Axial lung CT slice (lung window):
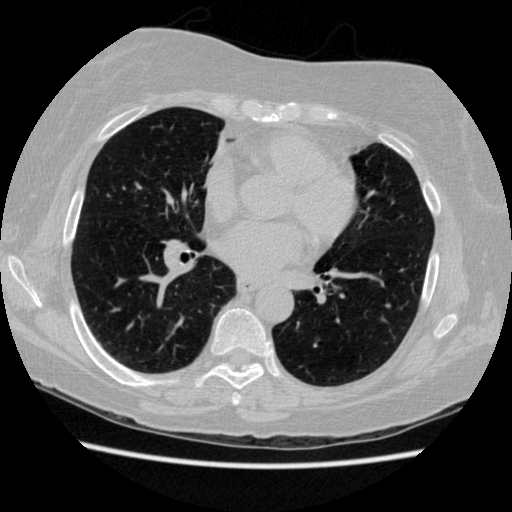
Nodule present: no